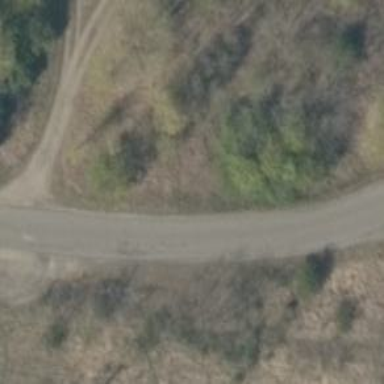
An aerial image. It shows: Residential road with asphalt surface.